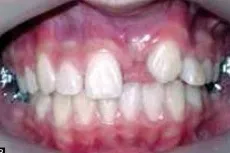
Intraoral photographs with fixed appliance removed and new bands with triple tubes
properly cemented. B) Frontal view.
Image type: medical_photograph (oral_photograph)